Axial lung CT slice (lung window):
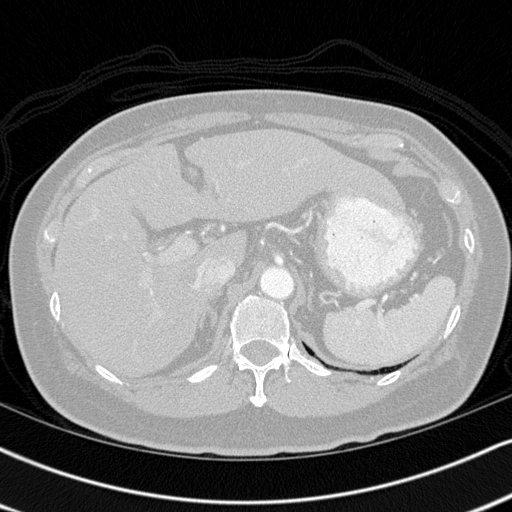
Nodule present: no